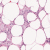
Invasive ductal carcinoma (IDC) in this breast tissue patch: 0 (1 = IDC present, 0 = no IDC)